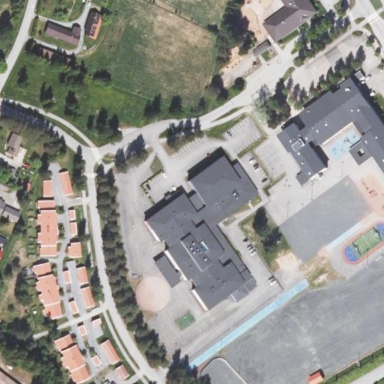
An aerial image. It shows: School building.